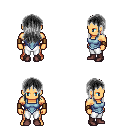
a pixel art fantasy rpg character, male body template, human, tanned skin, blue vest, white pants, gray unkempt hairstyle, leather bracers, maroon shoes, four views (front, back, left, right), 2x2 character sprite sheet, small pixel art, hard edges, no anti-aliasing